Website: ulta-beauty
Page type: account-selection
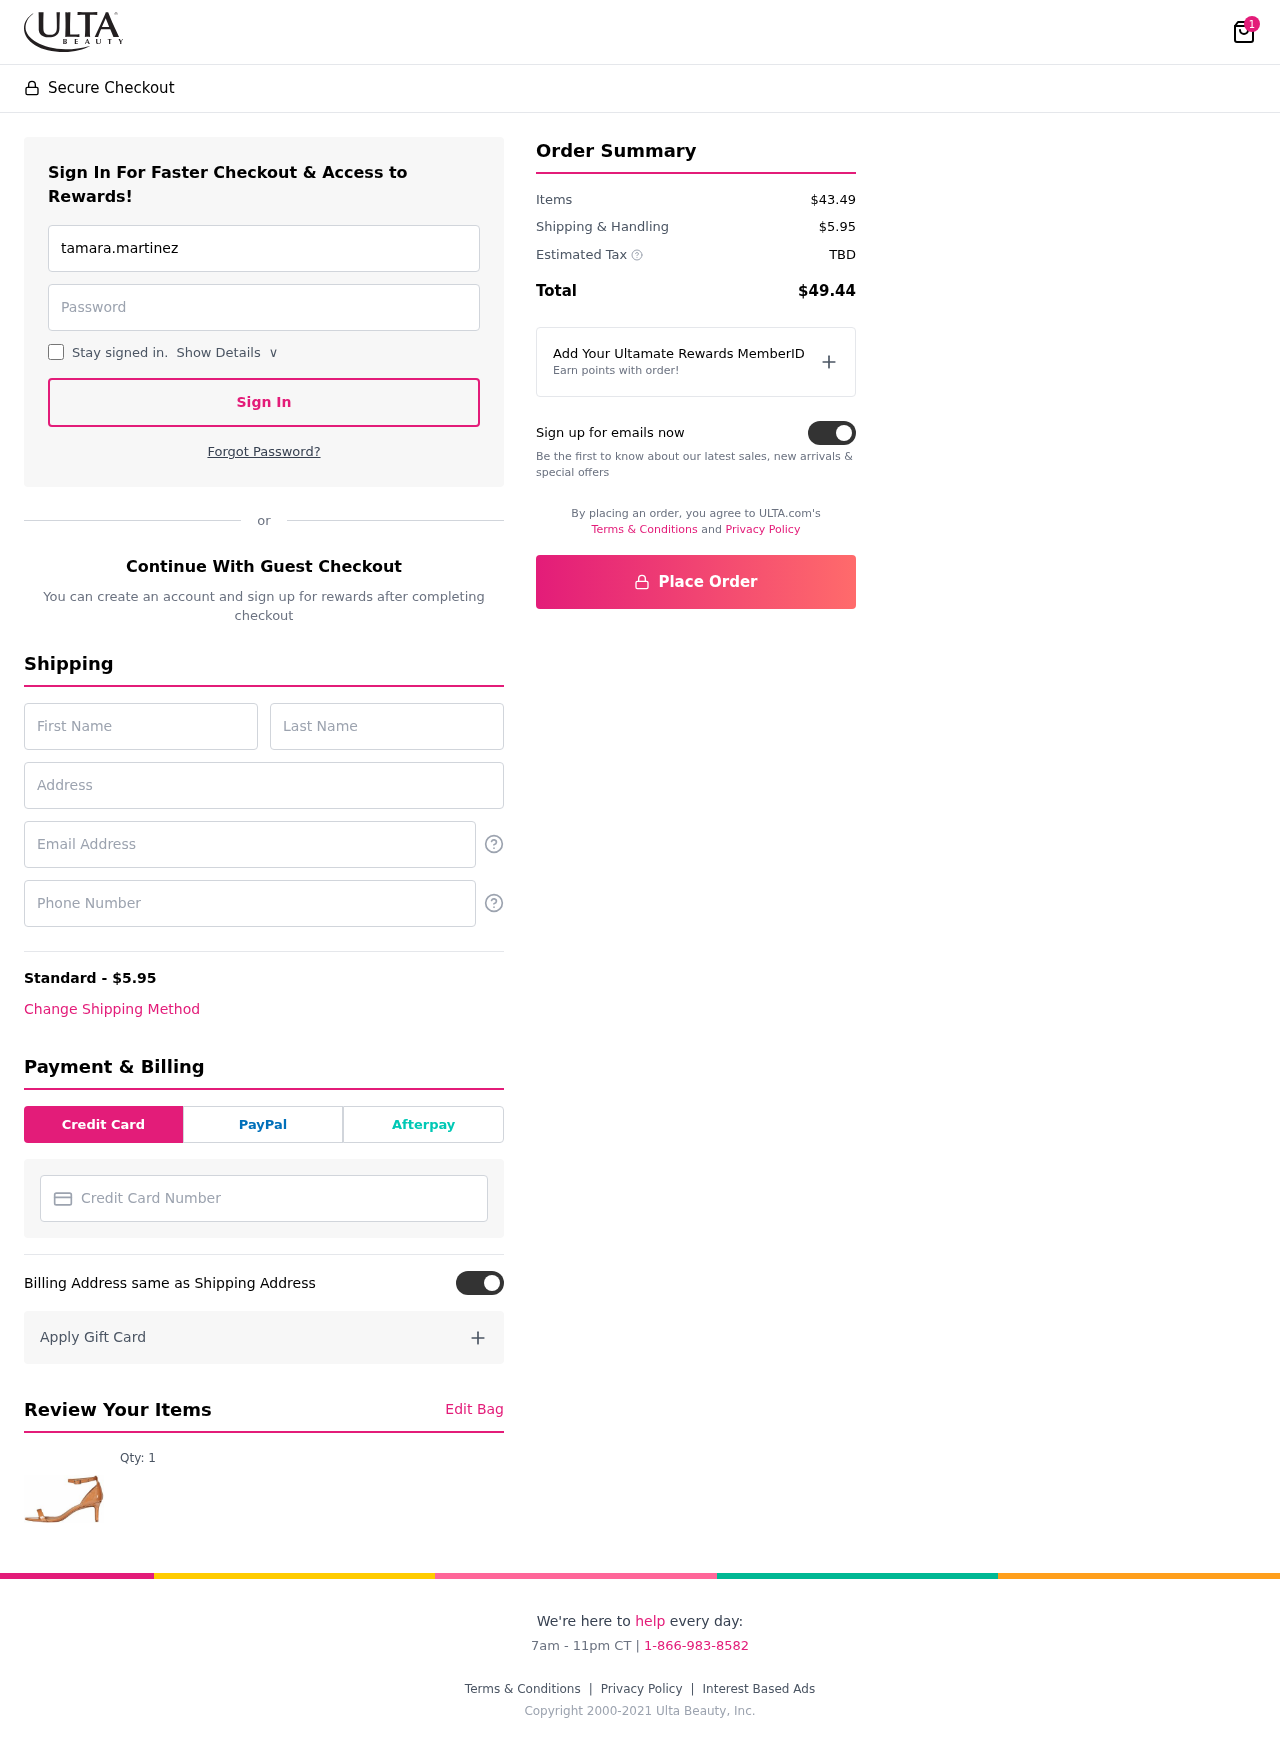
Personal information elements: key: PII_CARD_NUMBER
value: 3412 7862 6884 464
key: PII_EMAIL
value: tamara.martinez@gmail.com
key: PII_EMAIL2
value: tamara.martinez@gmail.com
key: PII_FIRSTNAME
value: Tamara
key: PII_LASTNAME
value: Martinez
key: PII_PHONE
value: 3238571694
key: PII_STREET
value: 026 Lauren Ridge Suite 682
Product elements: key: PRODUCT1_QUANTITY
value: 1
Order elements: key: ORDER_NUM_ITEMS
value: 1
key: ORDER_SHIPPING_COST
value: $5.95
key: ORDER_SUBTOTAL
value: $43.49
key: ORDER_TAX
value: TBD
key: ORDER_TOTAL
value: $49.44